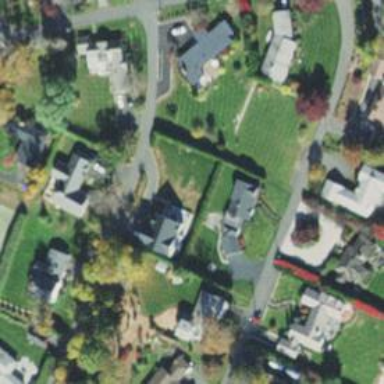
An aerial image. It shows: Driveway leading to service road.